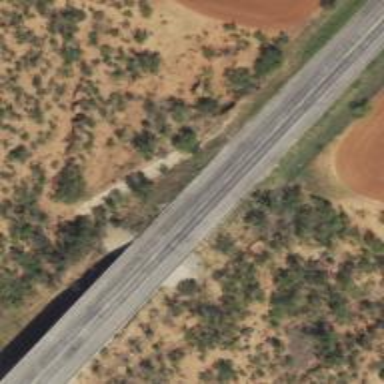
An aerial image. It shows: Primary highway bridge.